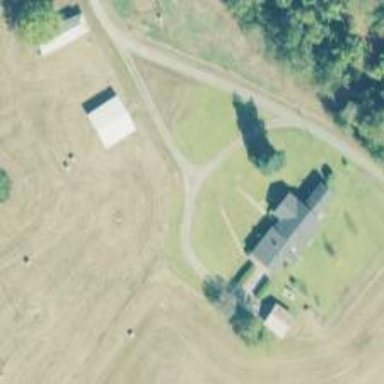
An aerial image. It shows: Driveway.